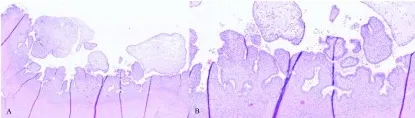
Histologic examination of serous borderline tumor (SBT). . Hematoxylin and eosin (H&E) staining, original magnification 3A: X4; 3B:X10.
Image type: pathology (h&e)